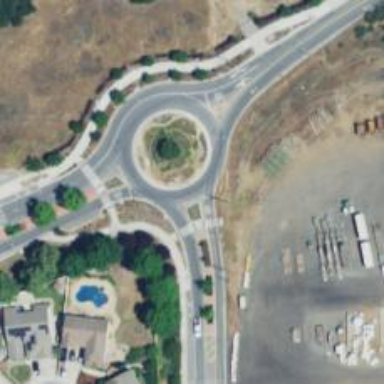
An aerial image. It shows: Roundabout at tertiary road junction.